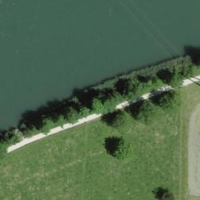
EUNIS habitat code: 24
Species observed at this site:
Juglans regia